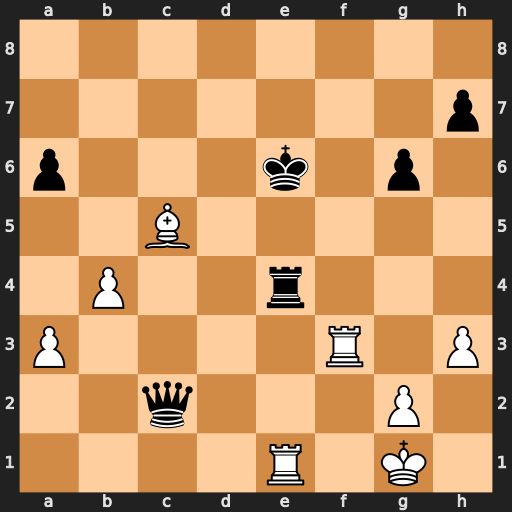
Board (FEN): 8/7p/p3k1p1/2B5/1P2r3/P4R1P/2q3P1/4R1K1
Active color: w
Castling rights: -
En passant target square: -
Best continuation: Rxe4+ Qxe4 Re3